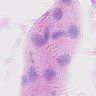
Metastatic tissue present: no